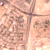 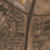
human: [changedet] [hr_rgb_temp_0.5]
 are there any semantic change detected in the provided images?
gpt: There is no change to mention.